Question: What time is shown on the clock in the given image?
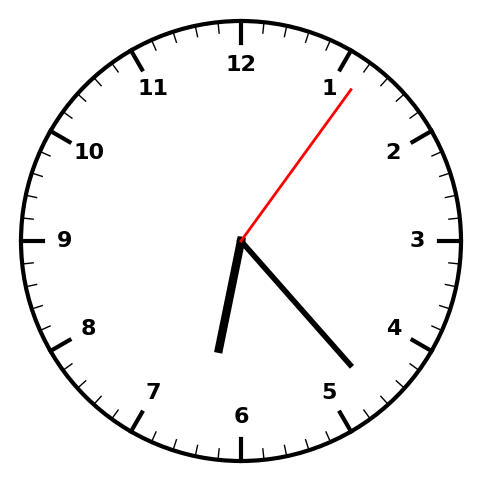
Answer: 06:23:06